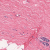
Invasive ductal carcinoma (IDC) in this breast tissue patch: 0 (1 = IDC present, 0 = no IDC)